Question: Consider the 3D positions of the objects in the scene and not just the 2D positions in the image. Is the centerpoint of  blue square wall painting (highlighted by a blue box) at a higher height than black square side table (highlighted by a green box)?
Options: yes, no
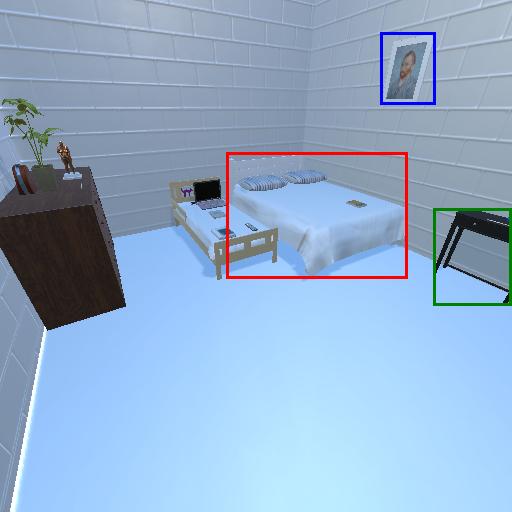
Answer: yes